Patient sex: F
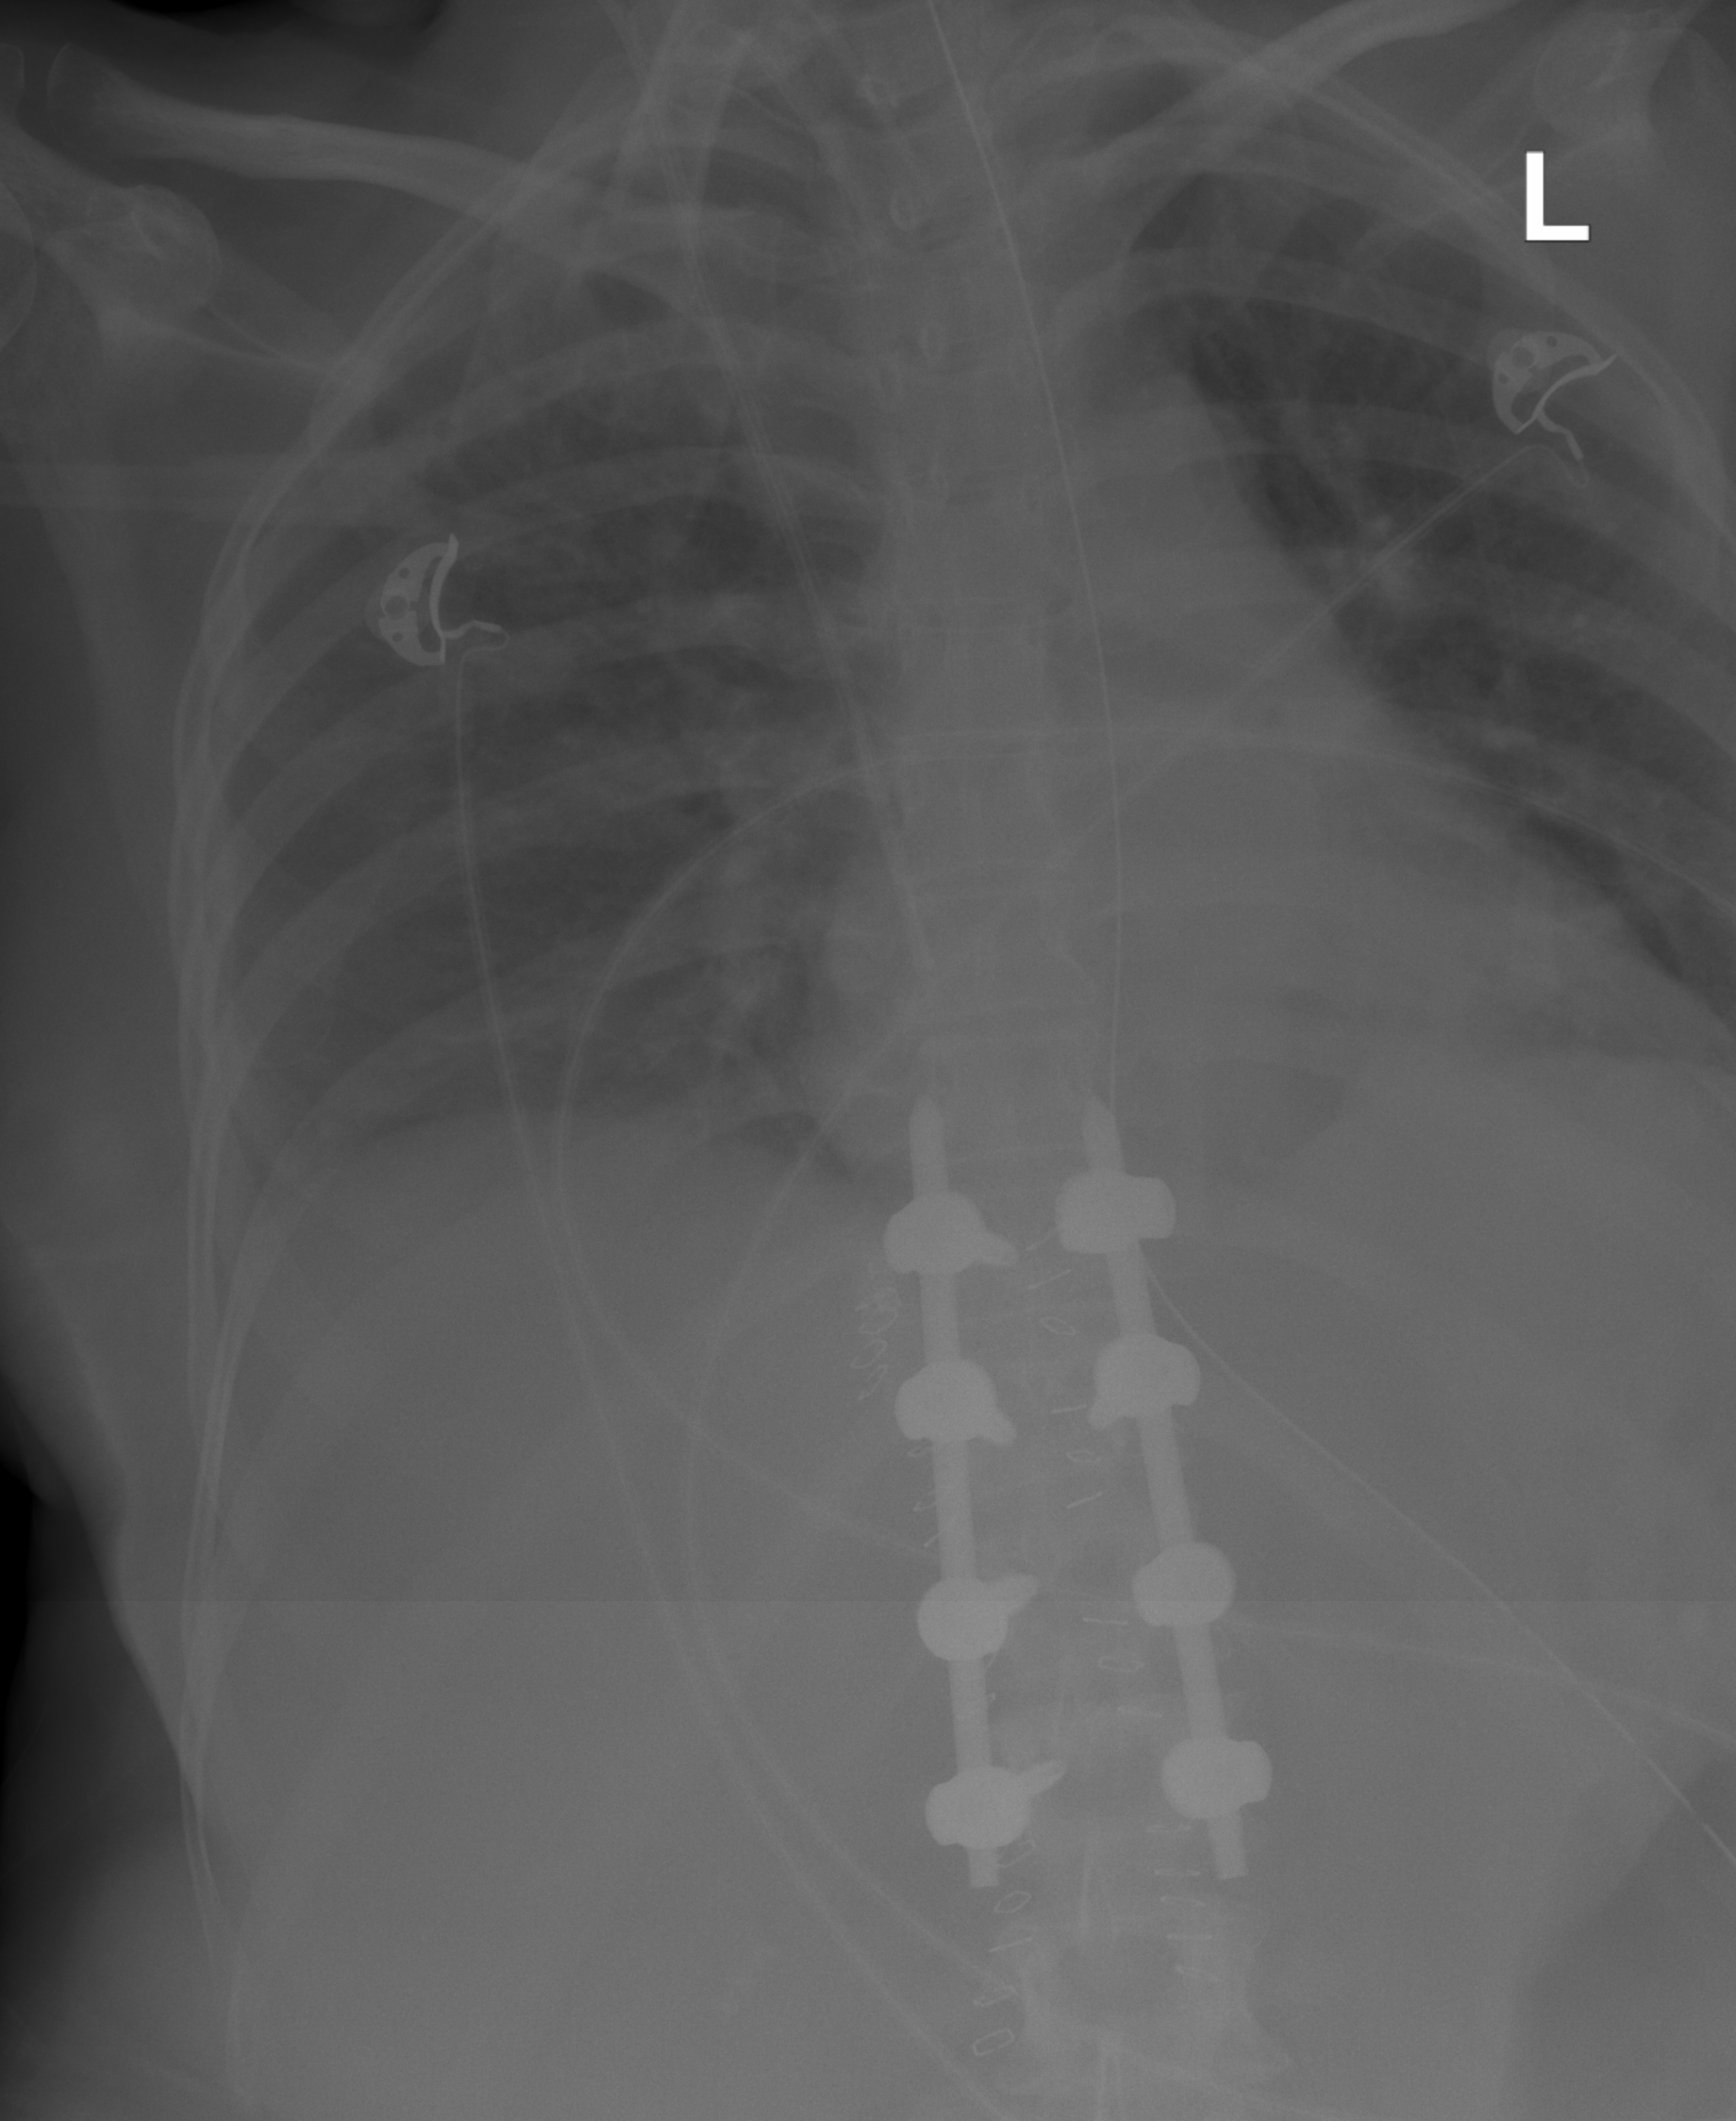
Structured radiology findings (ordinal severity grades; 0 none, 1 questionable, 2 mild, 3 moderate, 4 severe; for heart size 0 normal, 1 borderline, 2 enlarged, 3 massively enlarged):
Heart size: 0
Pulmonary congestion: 0
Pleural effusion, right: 0
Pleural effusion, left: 0
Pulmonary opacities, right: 0
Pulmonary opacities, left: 0
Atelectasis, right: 2
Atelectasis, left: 0